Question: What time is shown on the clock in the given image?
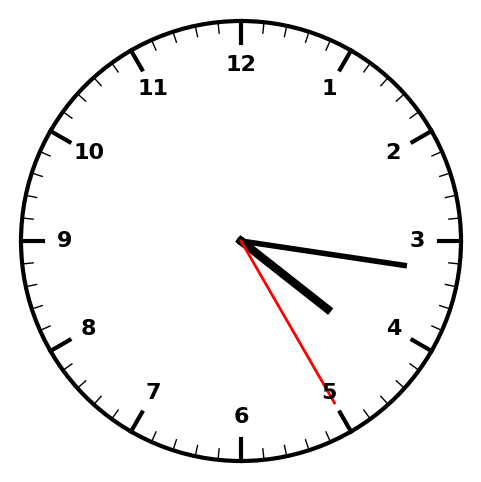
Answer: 04:16:25